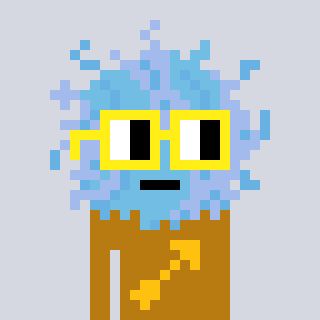
a pixel art character with square yellow glasses, a lint-shaped head and a gold-colored body on a cool background